Question: My questions is really simple, tutorials and answers didn't fix my problem.
I have an app with settings:

I want support only Portrait/Upside Down orientations in all my viewControllers except when I want to play video via:
> MPMoviePlayerViewController
Here is code:
'''
MPMoviePlayerViewController *mp = [[MPMoviePlayerViewController alloc] initWithContentURL:[Videos videoURL:video.hash]];
if (mp) {
isVideoPlaying = YES;
[[NSNotificationCenter defaultCenter]
addObserver:self
selector:@selector(videoFinishedPlaying:)
name:MPMoviePlayerPlaybackDidFinishNotification
object:mp.moviePlayer];
[self presentMoviePlayerViewControllerAnimated:mp];
mp.moviePlayer.movieSourceType = MPMovieSourceTypeFile;
[mp.moviePlayer play];
[mp release];
}
'''
When 'MPMoviePlayerViewController' plays video I want support all orientations.
Need your help.
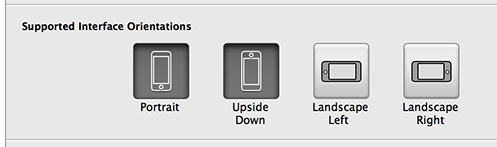
Answer: You should permit rotation by the following:
'''
- (BOOL)shouldAutorotateToInterfaceOrientation:(UIInterfaceOrientation)interfaceOrientation {
// Return YES for supported orientations
}
'''
IOS 6:
'''
- (NSUInteger)supportedInterfaceOrientations
{
return UIInterfaceOrientationMaskAll;
}
'''
put the code in the .m file where you call the player